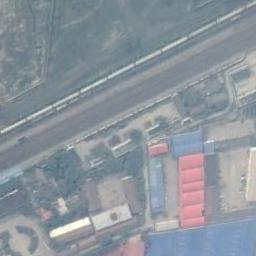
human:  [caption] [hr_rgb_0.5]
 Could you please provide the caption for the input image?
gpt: These railways have some makeshift houses of different colors on one side of the railways .

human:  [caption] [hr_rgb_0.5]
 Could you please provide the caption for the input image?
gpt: The railway is next to some trees and houses .

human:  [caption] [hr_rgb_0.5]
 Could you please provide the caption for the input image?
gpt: There are several buildings beside the railway .

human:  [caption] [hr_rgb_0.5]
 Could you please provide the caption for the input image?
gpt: There are about ten railway lines here .

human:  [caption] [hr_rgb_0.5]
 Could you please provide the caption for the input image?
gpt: There are some green trees and buildings beside the railway .